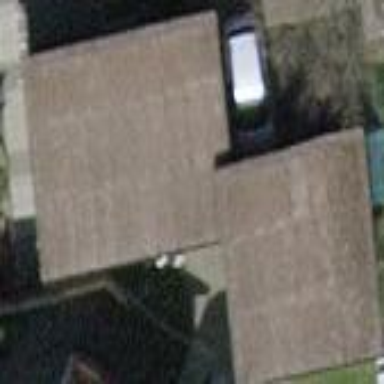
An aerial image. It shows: Carport structure.